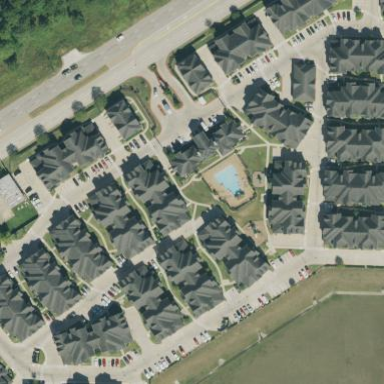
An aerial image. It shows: Residential area with apartments.